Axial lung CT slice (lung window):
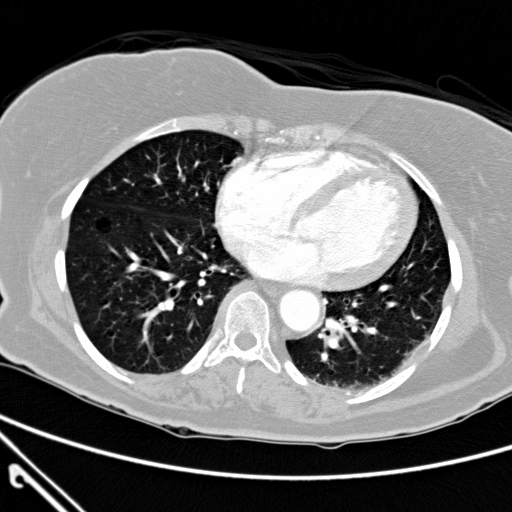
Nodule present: no